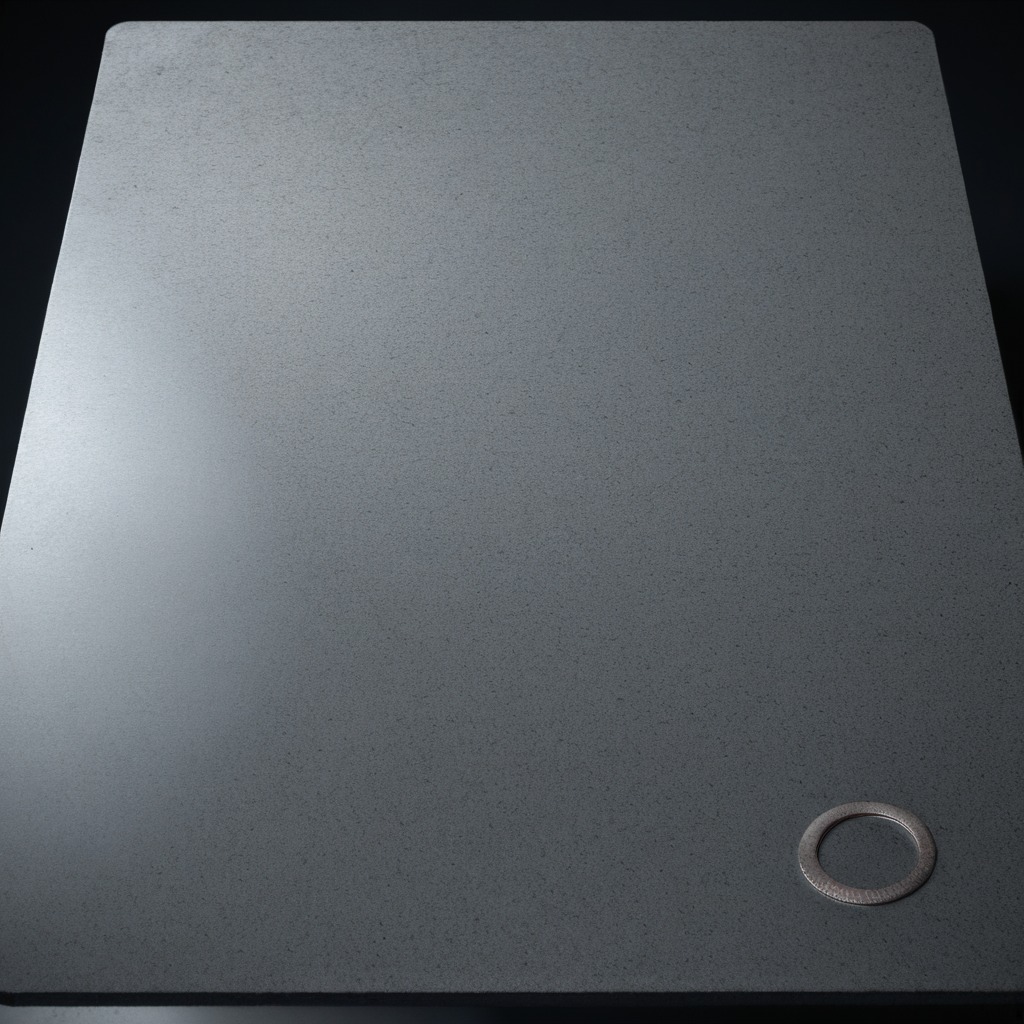
A flat metal washer lies on the clean granite table inside a workshop at night.